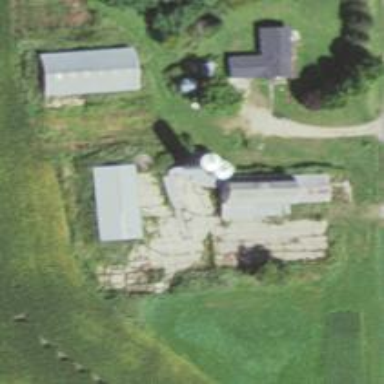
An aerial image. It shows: Silo.